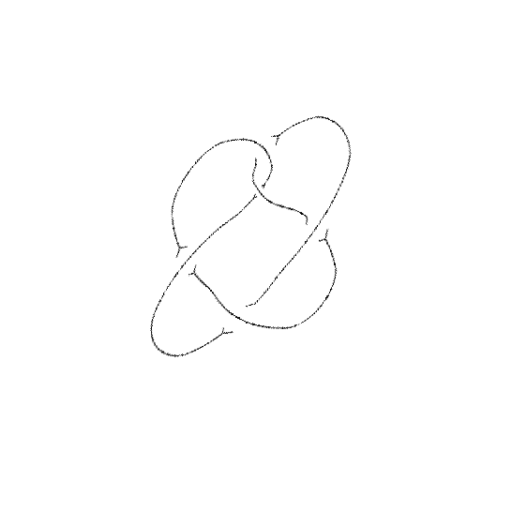
Crossing number: 5